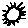
Label: sun